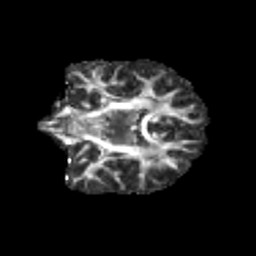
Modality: FA
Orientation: coronal
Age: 14
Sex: female
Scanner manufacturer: siemens
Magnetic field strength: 3 T
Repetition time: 3.8 s
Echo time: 0.07 s